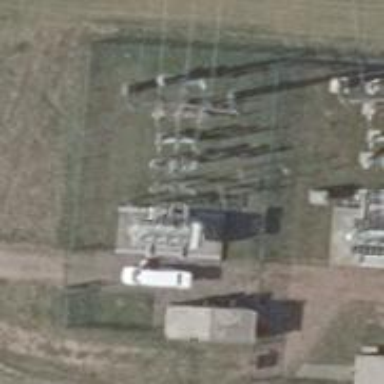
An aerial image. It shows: Three cables of power line.